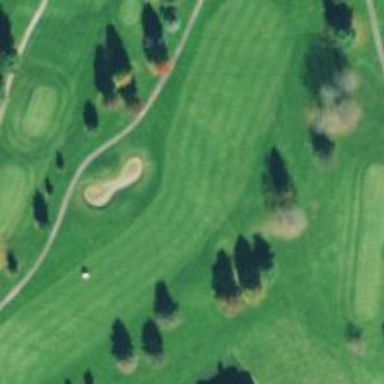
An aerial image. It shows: Golf hole.